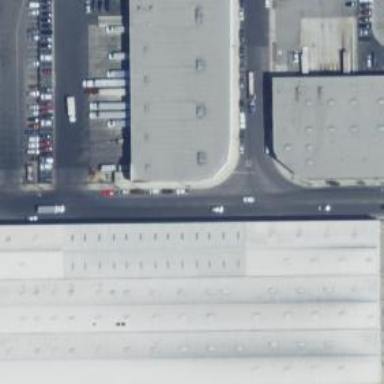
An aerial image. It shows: Industrial building.